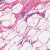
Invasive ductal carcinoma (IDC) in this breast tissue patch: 0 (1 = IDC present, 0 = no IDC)